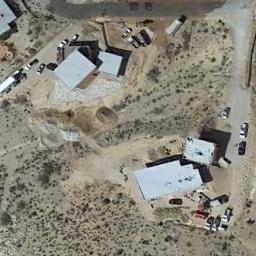
Label: residential